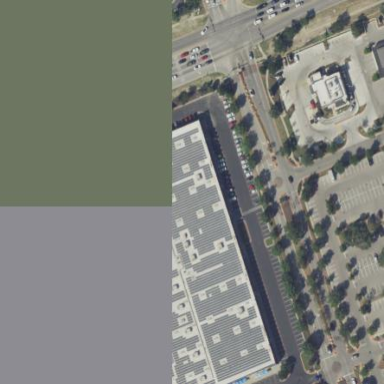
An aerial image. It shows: Retail building that houses furniture shop.